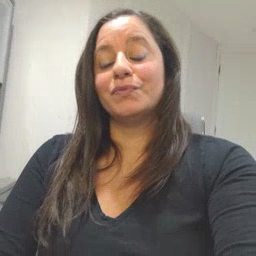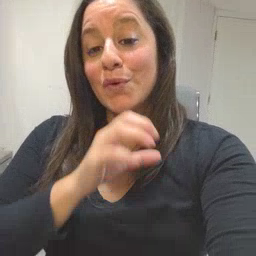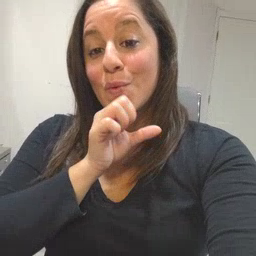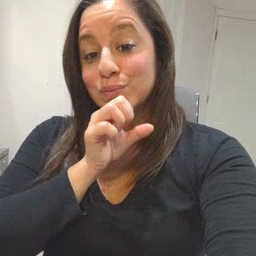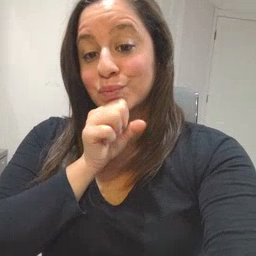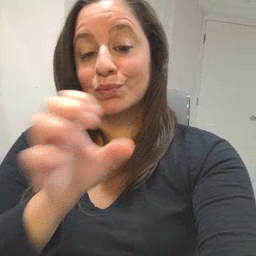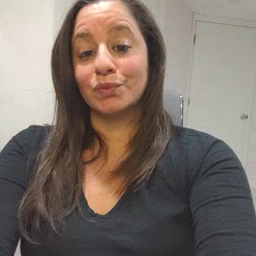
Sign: orange